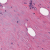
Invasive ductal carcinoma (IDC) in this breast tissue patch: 1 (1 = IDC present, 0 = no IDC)